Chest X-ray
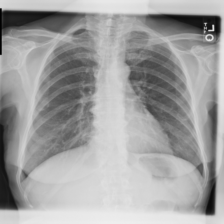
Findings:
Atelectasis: negative
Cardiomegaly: negative
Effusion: negative
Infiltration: negative
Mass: negative
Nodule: negative
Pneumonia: negative
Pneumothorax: negative
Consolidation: negative
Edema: negative
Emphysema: negative
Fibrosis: negative
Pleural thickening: negative
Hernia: negative